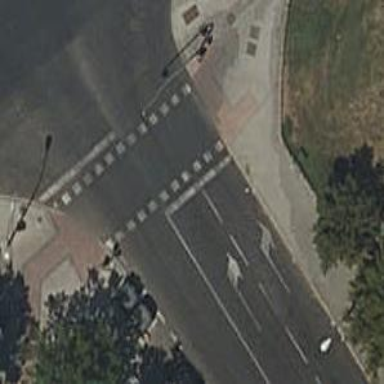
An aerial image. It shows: Crossing with traffic signals.